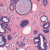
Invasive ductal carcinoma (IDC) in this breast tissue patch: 1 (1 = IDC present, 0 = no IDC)